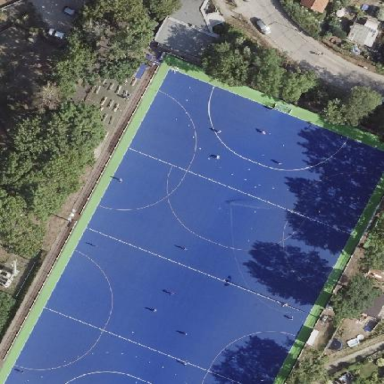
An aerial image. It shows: Sports centre specializing in field hockey.